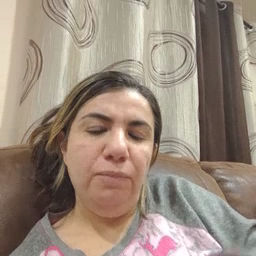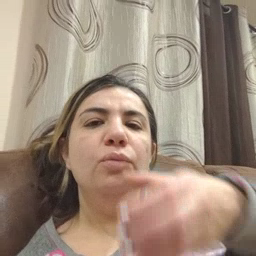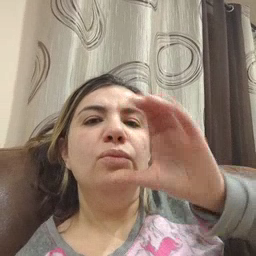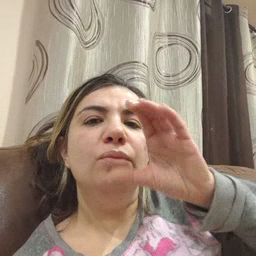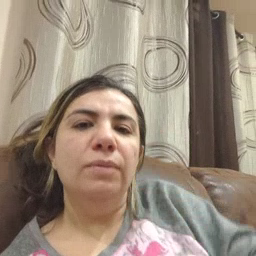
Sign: drink